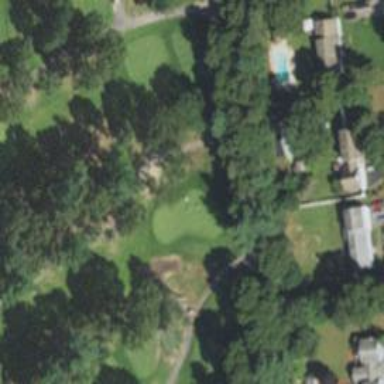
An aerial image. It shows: Path for both road and golf.